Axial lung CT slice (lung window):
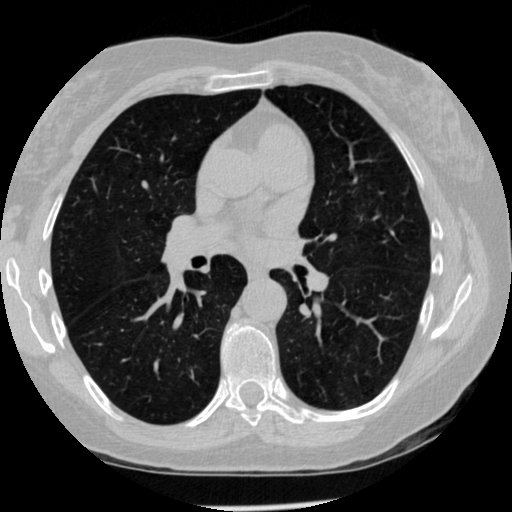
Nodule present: no